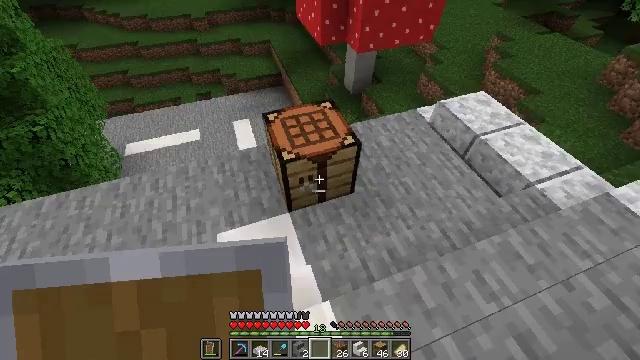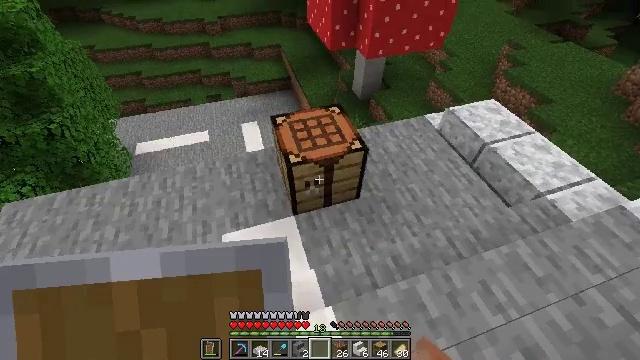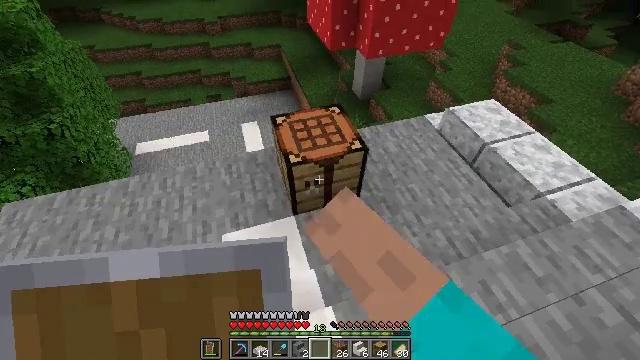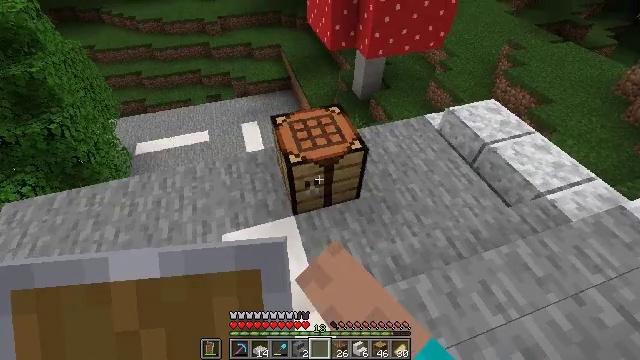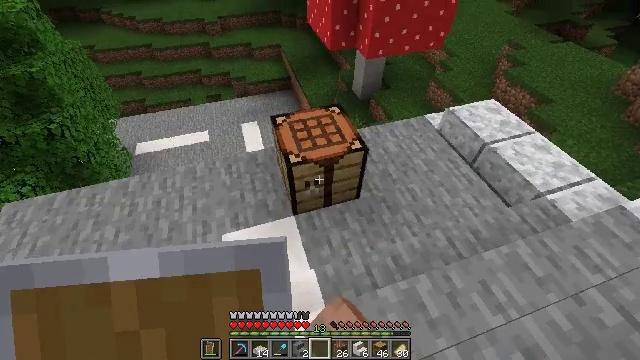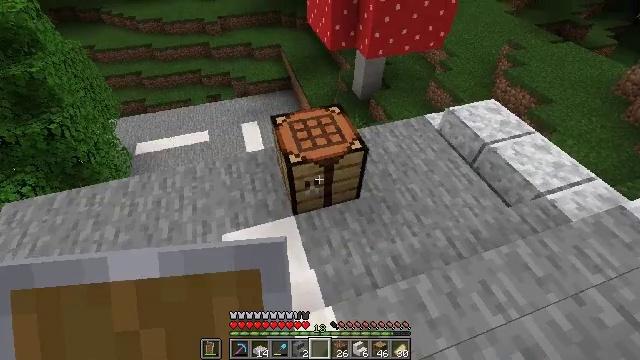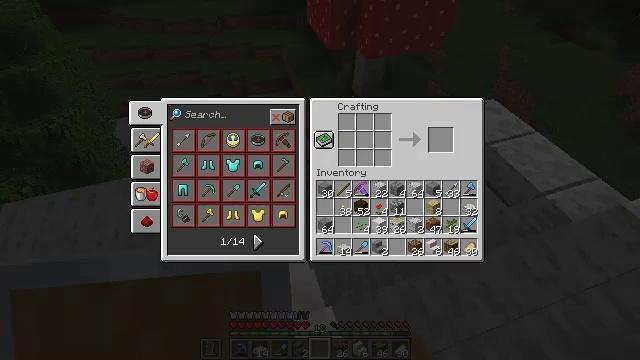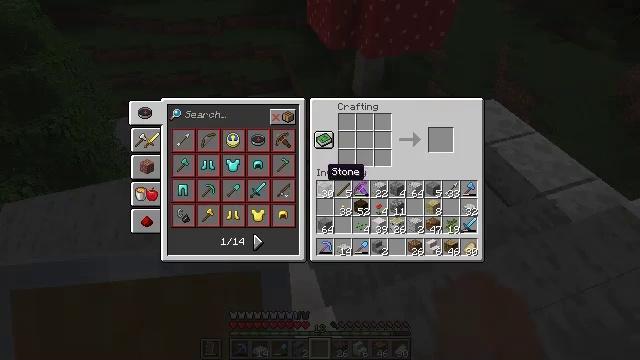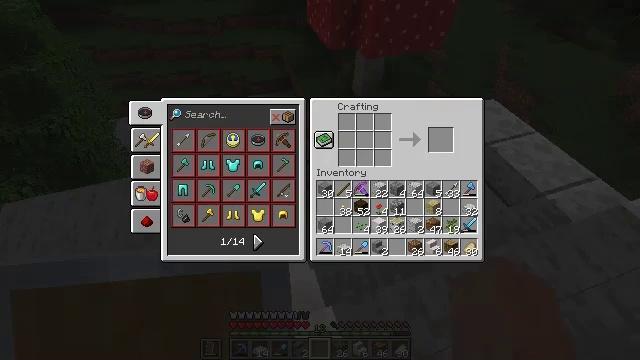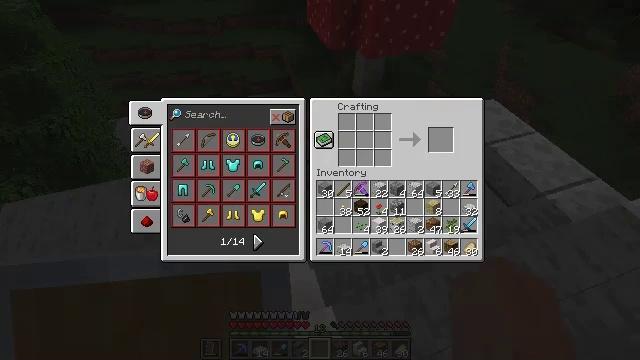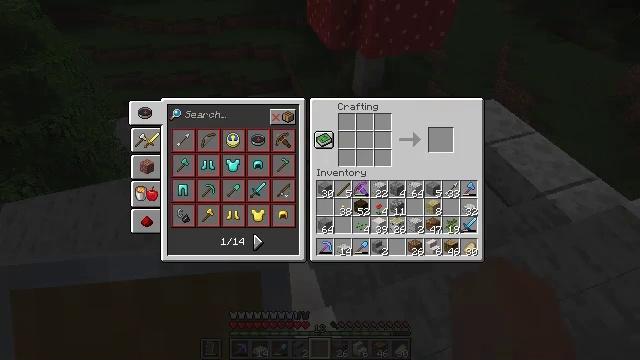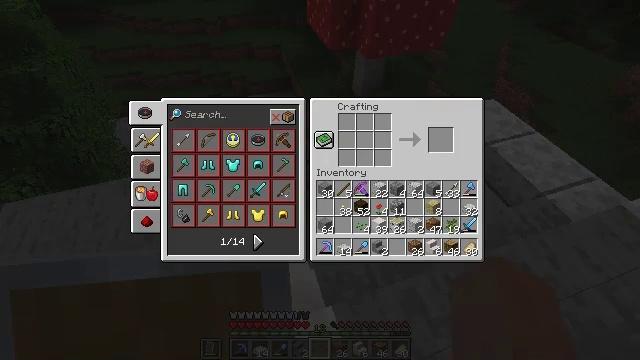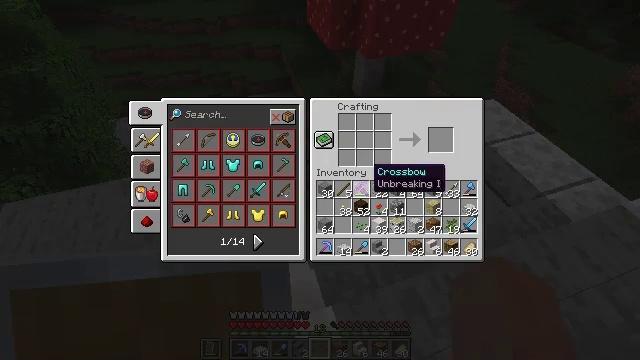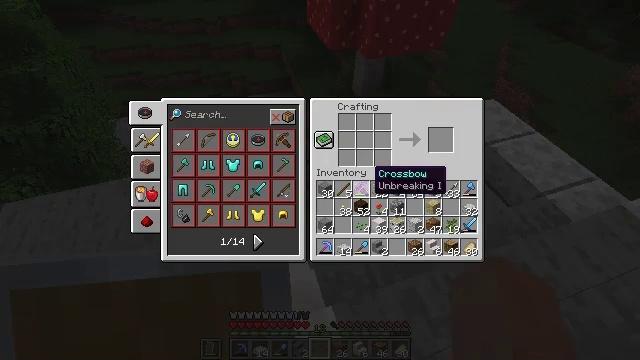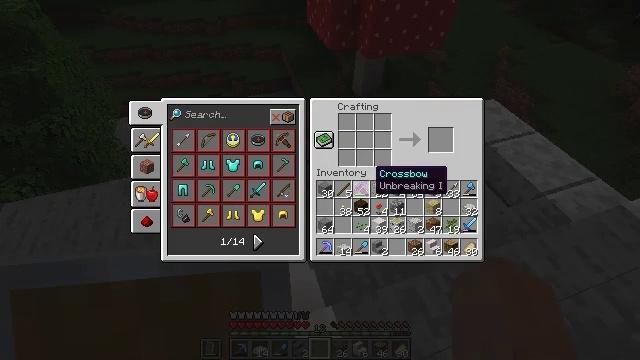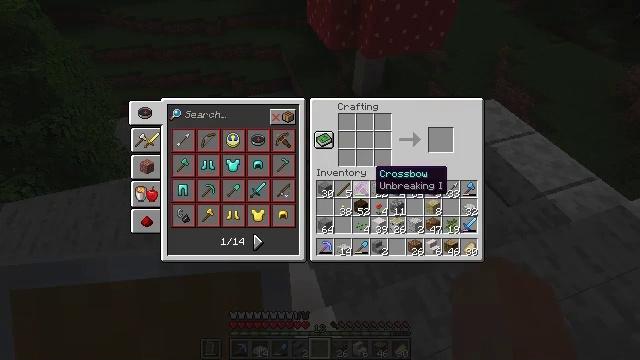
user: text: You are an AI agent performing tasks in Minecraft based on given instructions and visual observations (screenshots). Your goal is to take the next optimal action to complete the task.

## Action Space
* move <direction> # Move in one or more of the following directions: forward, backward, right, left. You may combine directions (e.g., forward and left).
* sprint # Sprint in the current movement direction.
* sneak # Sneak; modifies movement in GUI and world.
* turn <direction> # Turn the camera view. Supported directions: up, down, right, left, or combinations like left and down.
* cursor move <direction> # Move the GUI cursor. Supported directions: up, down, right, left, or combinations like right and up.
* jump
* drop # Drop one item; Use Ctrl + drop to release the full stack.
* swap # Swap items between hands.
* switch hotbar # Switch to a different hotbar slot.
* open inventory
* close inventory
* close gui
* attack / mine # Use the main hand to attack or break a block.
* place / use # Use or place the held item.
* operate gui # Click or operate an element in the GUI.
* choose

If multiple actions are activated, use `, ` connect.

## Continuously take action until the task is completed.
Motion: motion action
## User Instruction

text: Create polished diorite stairs using the crafting interface.
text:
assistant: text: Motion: turn left, use / place
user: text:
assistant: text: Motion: use / place
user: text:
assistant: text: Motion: use / place
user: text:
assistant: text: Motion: no_op
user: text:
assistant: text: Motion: no_op
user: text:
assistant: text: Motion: open gui
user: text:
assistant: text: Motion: no_op
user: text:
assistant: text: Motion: no_op
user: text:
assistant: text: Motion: no_op
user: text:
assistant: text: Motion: cursor move right
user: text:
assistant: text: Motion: cursor move right
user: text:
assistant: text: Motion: cursor move right
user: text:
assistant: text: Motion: no_op
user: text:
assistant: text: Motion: no_op
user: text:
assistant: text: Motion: no_op
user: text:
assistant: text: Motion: no_op
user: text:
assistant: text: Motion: no_op
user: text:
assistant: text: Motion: no_op
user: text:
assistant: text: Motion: operate gui
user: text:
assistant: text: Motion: operate gui
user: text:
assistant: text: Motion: operate gui
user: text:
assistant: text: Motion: cursor move up
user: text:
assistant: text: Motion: cursor move up
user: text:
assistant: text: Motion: cursor move up
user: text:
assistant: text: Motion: no_op
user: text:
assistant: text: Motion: no_op
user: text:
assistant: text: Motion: no_op
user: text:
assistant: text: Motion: operate gui
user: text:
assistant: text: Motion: cursor move down, operate gui
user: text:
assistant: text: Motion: cursor move down, operate gui